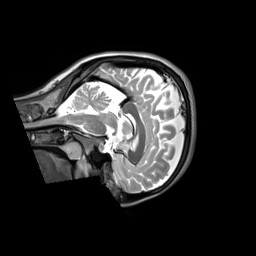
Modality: T2w
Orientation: sagittal
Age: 25
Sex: female
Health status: ill
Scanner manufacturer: siemens
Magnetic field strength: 3 T
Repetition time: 2.8 s
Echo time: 0.326 s